Question: I've set up Content Assist to trigger on aAbBcCdDeEfFgGhHjIiJkKlLmMnNoOpPqQrRsStTuUvVwWxXyYzZ.() rather than only on .( (Under Window/Preferences/Java/Editor/Content Assist->Auto activation triggers for Java:) so that I can quickly select classes without pressing +.
This was all good until I went back to variable names rather than using them, and it started suggesting a camel case variant of the name I just type, which doesn't yet exist, suffixed with the type! And of course pressing space afterwards uses this suggestion.
i.e. I type only the keys needed for
'''
private static String HELLO = "hello";
'''
I'll end up with the line
'''
private static String hELLOString = "hello";
'''

This comes under Java Proposals (Task-Focused), but turning this off under Advanced options obviously removes all the useful suggestions.
My aim is to allow auto-completion using known objects, not make them up, is there a way of doing this, and if so, How?
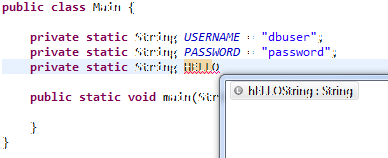
Answer: You can of accidentally selecting suggested variable names by increasing the 'Auto activation delay (ms)', and making sure that when you type a variable name you press [space] or [;] immediately afterwards before thinking about what to type next (if you haven't already).
Unfortunately there is no way (at least in the current Kepler SR1 release) of turning off variable name suggestion without also losing declared variable name suggestion, which is too useful to lose.